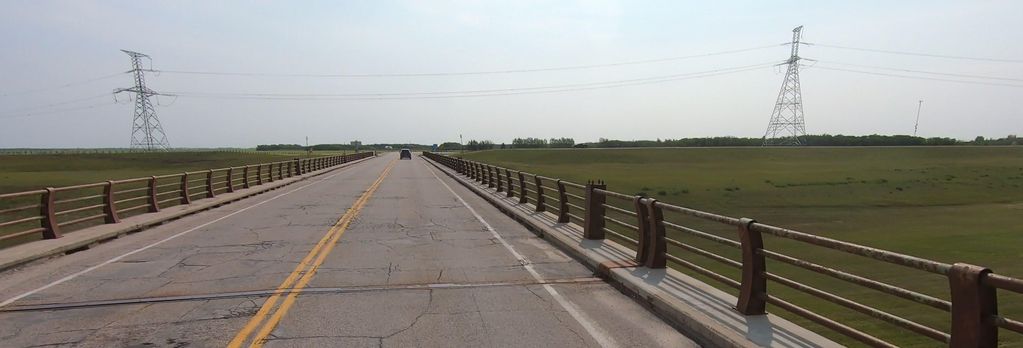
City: winnipeg